Question: The screenshot below displays my problem.
The first 'EditText' shows a hint in Arabic which is shifted upwards, now the second 'EditText' is just for reference which shows the English version completely fine. Same goes for the 'Button'.
I have declared the string in 'strings.xml' like this:
'''
<string name="ar_login">dkhwl</string>
'''

This is how I set the EditText's hint:
'''
UserName.setTypeface(ArabicFont);
String hint = getString(R.string.ar_HintUserName);
....
UserName.setHint(hint);
'''
I used this, but of no use:
'''
UserName.setGravity(Gravity.CENTER_VERTICAL);
'''
But with this, Text moved a little down; but i guess its not generic:
'''
UserName.setPadding(0,15,0,0);
'''
With 'Padding', 'English' words move to downwards.
Originally arabic texts are separated; means they are shown letter by letter. So to join them, i was using this <URL>
Now when i reshape the arabic text and then set on 'TextView' or as 'EditText's' Hint, it got shifted upwords but without reshaping it is fine.
So i guess, whether i have to change the reshape class OR make my textview to not split the word. But dont know where to go?
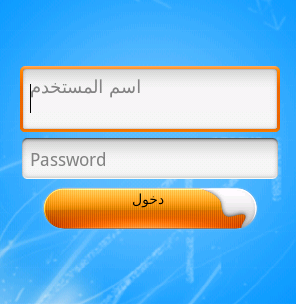
Answer: I am still unable to find out why Android splits the arabic words into separate letters anyhow in my second edit I am providing a link which uses a class to rejoin the separated letters and form a word again.
In the 'reshape' function, it was mistakenly appending '
' at the end, just removing it solves the problem.